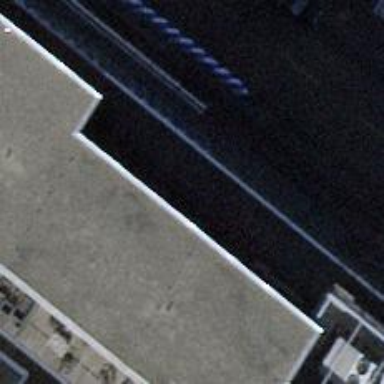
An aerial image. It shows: Car repair shop.